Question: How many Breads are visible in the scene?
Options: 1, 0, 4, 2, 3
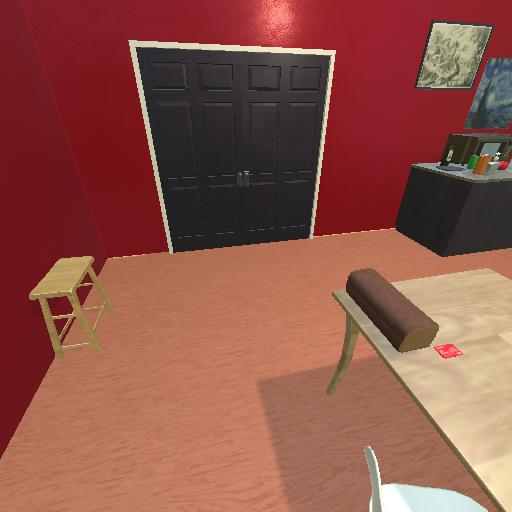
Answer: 1